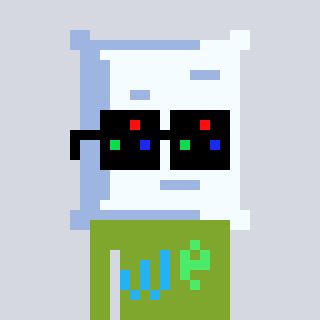
a pixel art character with square black sunglasses, a pillow-shaped head and a slimegreen-colored body on a cool background